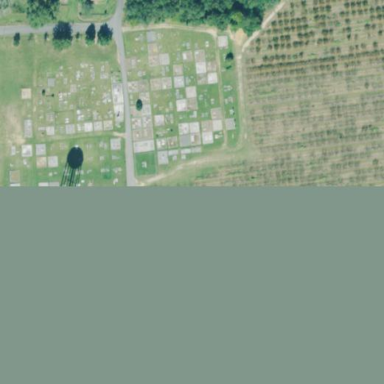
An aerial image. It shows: Cemetery.